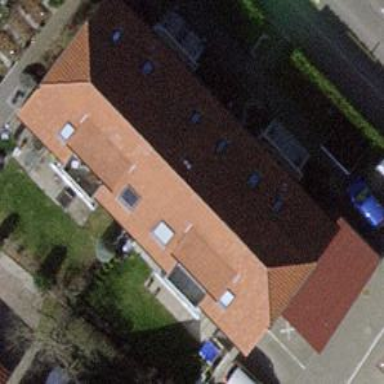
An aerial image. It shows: Gabled building.